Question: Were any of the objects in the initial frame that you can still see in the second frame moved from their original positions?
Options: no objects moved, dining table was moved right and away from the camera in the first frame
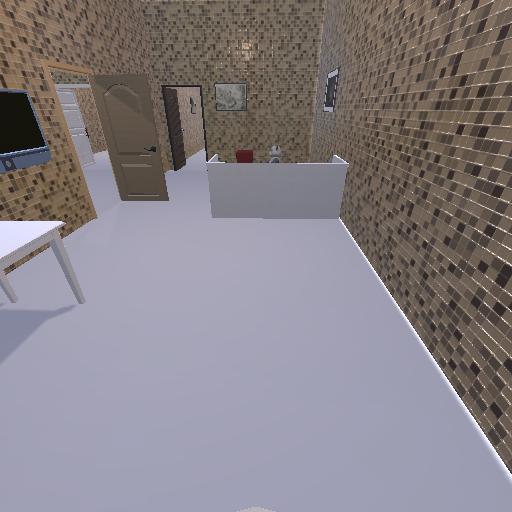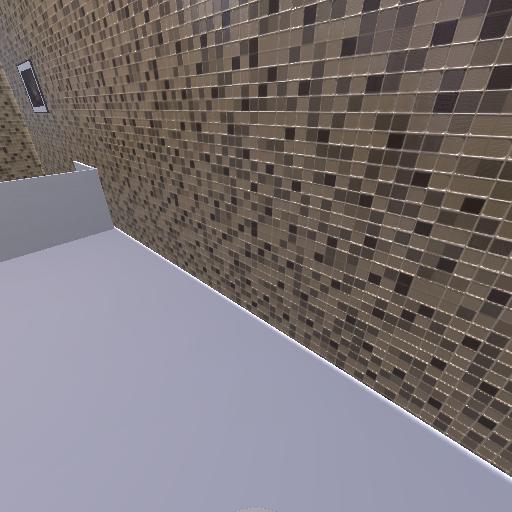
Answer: no objects moved